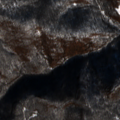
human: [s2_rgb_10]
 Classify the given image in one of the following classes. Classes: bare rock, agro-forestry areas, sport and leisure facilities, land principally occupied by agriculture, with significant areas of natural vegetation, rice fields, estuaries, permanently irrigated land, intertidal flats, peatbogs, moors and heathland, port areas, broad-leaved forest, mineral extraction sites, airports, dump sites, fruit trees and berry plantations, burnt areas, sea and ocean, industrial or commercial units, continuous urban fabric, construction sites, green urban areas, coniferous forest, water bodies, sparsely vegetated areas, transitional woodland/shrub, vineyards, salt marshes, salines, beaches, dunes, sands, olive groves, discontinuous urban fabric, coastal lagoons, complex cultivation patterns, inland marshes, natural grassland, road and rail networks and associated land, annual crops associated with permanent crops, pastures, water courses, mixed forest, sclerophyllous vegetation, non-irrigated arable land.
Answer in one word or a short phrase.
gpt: broad-leaved forest